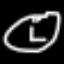
Label: clock